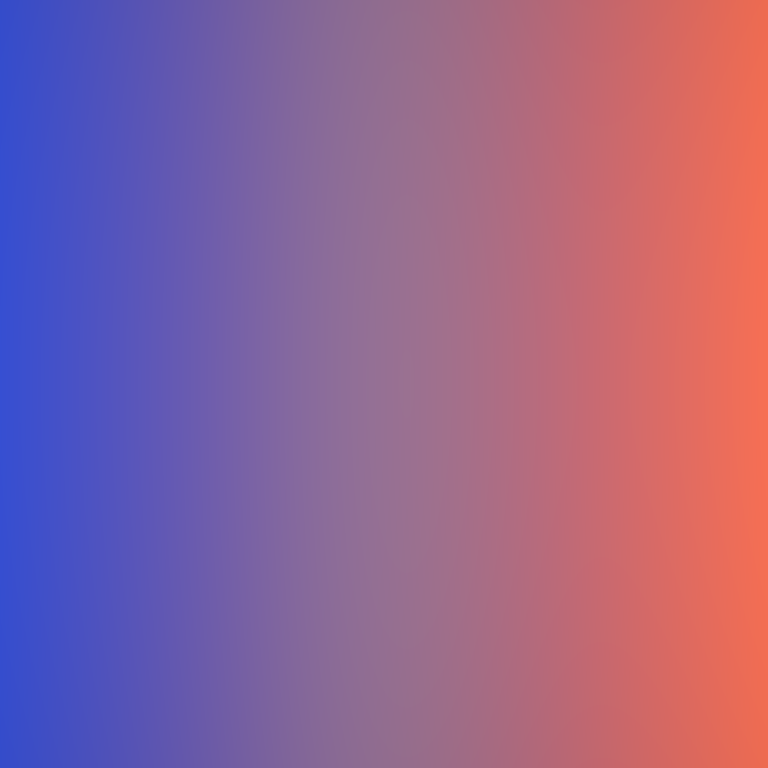
Abstract light effect, smooth gradient from deep blue to warm orange, calm atmosphere, soft glow, no room, no furniture, no objects.